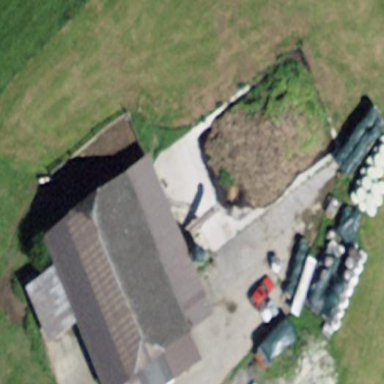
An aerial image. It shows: Farmyard area.